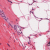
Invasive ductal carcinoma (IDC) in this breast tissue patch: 0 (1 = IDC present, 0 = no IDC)